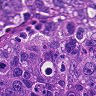
Metastatic tissue present: yes